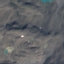
Land use / land cover class: HerbaceousVegetation